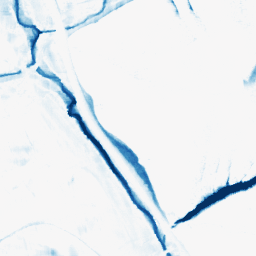
Category: morphological
Decomposition family: morphological_square
Decomposition parameters: operation: closing
size: 15
Upsampling method: regularized
Upsampling parameters: scale: 4
lambda_reg: 0.001
Upsampling scale: 4